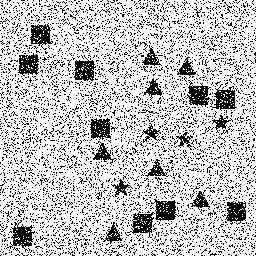
Squares: 10
Triangles: 7
Stars: 4
Total shapes: 21